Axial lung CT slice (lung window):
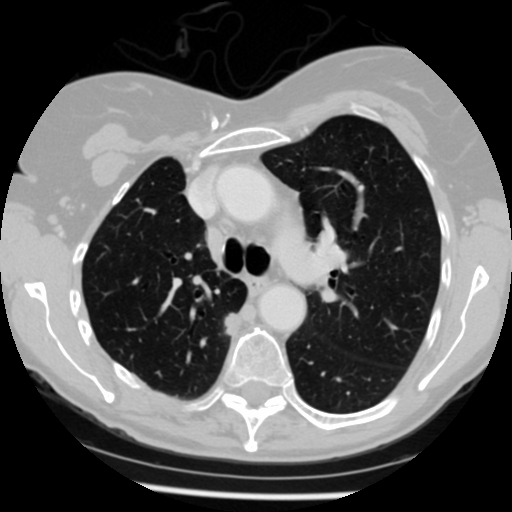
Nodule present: yes
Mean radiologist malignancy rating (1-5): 4